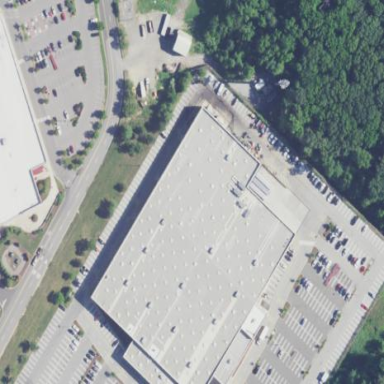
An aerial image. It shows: Retail building with wholesale shop.